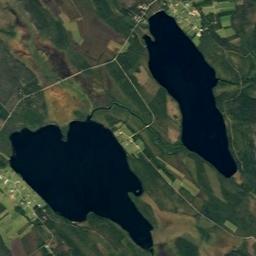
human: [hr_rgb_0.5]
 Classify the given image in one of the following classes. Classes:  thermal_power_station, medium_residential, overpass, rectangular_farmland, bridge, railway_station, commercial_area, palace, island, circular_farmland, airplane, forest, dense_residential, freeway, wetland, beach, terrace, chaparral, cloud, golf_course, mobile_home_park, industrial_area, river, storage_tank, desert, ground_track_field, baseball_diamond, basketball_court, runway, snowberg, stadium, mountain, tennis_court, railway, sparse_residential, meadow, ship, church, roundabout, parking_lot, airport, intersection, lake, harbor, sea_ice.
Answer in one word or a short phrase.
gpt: lake